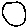
Label: circle